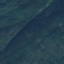
Label: Forest